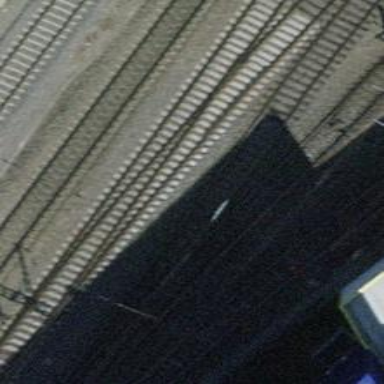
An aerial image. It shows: Railway yard with electrified tracks and single track.